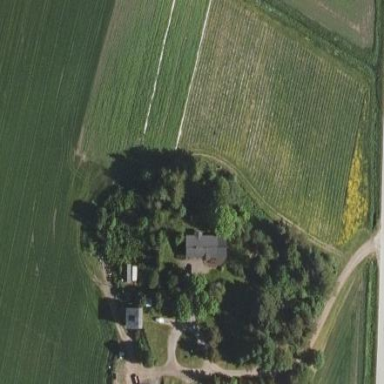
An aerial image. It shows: Farmyard area.